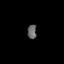
Tissue: skin
Cell type: Epithelial cells
Senescence score: 0.2375
Nuclear area (px): 131
Mean DAPI intensity: 96.916